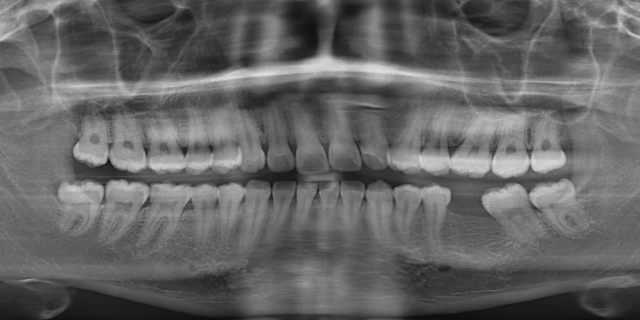
adult